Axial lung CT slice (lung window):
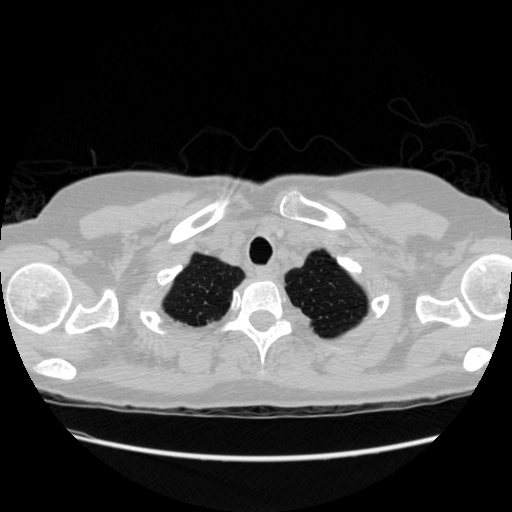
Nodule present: no